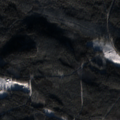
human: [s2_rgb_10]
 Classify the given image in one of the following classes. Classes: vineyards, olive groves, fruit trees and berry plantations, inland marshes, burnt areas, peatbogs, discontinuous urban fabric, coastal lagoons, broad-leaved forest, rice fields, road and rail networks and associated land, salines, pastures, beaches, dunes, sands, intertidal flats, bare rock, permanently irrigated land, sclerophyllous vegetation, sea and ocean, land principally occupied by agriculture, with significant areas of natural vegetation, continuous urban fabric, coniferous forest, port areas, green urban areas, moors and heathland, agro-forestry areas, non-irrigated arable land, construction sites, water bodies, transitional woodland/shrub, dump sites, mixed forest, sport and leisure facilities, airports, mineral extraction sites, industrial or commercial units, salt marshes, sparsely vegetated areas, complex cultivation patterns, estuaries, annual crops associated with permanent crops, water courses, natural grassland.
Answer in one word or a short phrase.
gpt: coniferous forest, mixed forest